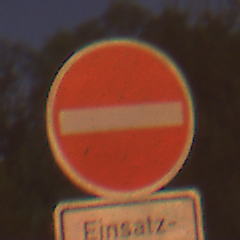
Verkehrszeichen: VerbotDerEinfahrt
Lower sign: BesondereFahrzeugeUndTransportgueter3
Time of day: Night
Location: Outdoor (Suburban)
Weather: PartlyCloudy
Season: NotSpecified
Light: Artificial